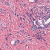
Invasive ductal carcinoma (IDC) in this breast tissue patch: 0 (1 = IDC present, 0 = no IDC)